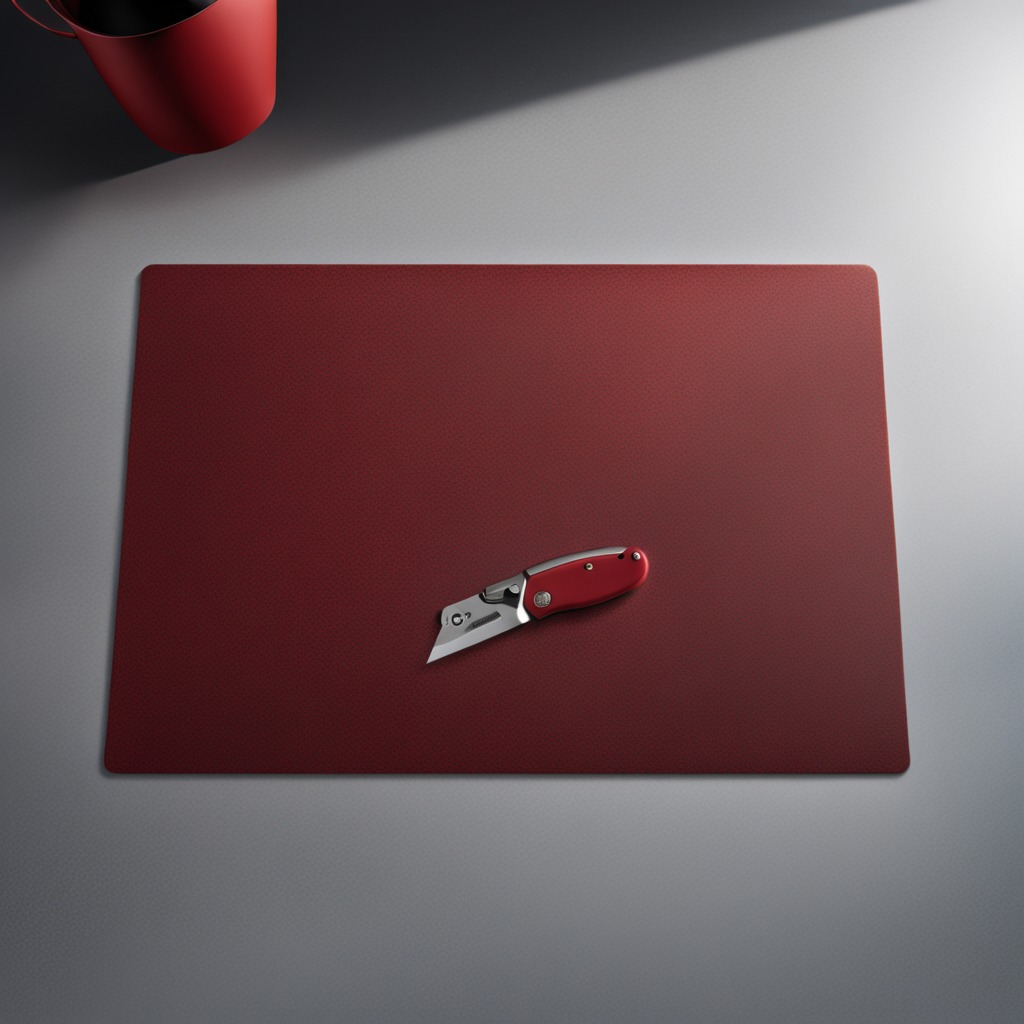
A utility knife lying on a clean granite tabletop covered with a red rubber mat inside a workshop under bright overhead lighting crisp shadows high clarity worn but beneath the mat